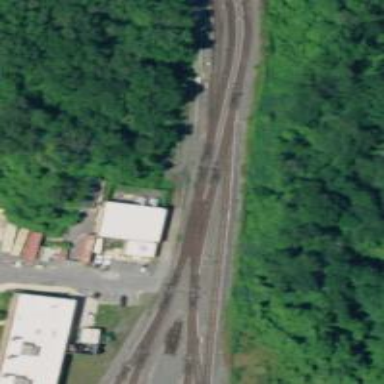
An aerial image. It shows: Railway crossing.